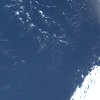
Label: water